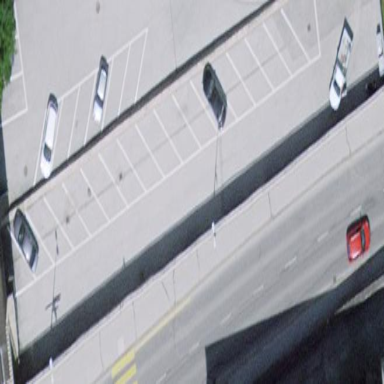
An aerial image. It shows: Parking area with surface.